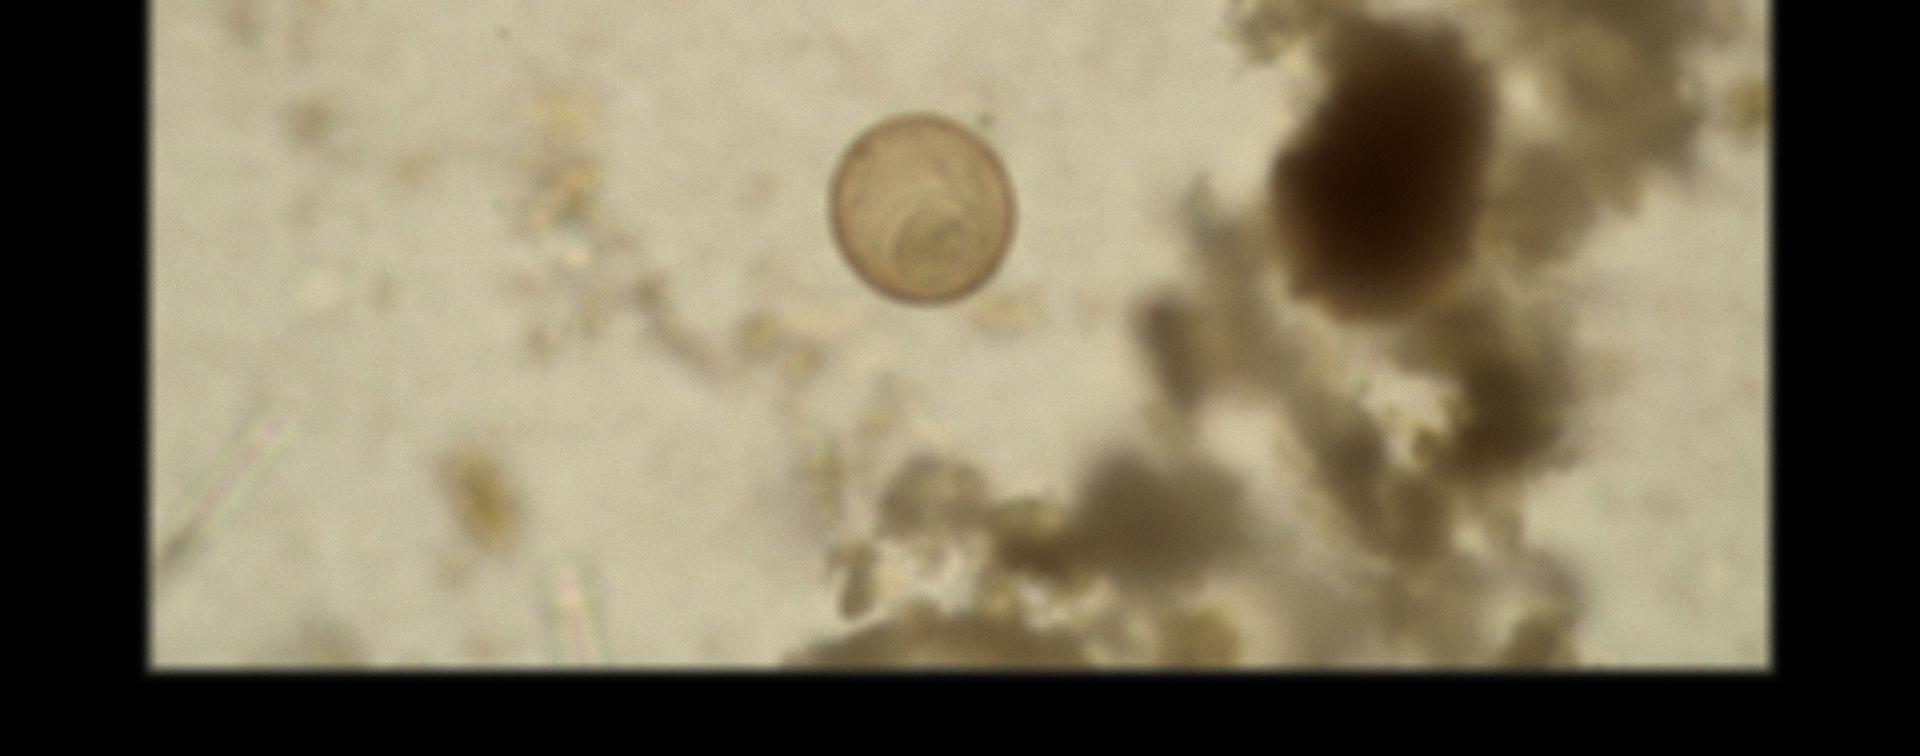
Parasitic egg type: Hymenolepis diminuta